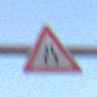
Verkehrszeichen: VerengteFahrbahn
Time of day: SunriseSunset
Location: Outdoor (Nature)
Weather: Clear
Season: NotSpecified
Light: Natural